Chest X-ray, AP view. Patient: 87 years old, sex M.
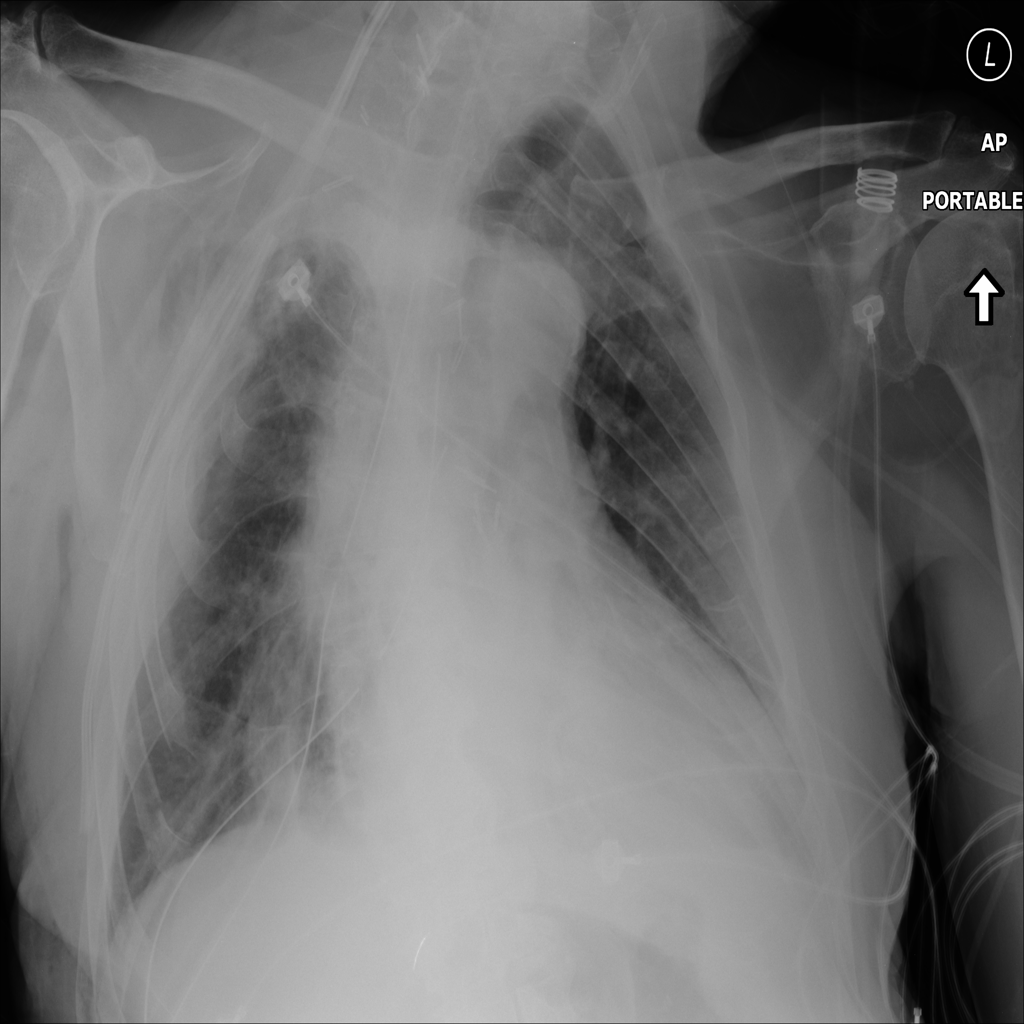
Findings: No Finding